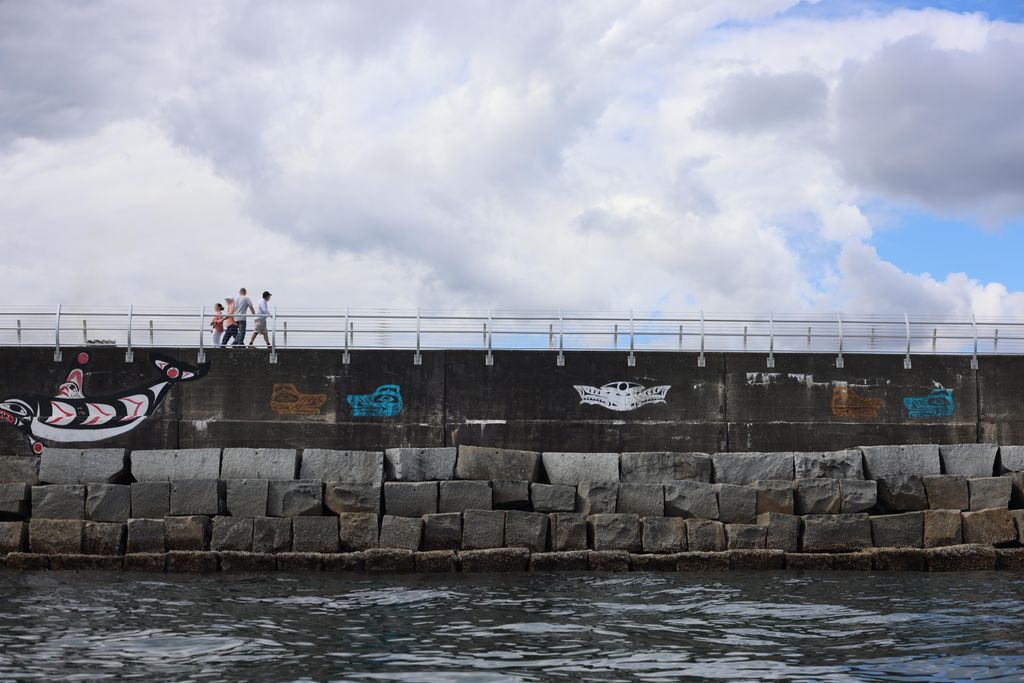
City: victoria